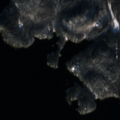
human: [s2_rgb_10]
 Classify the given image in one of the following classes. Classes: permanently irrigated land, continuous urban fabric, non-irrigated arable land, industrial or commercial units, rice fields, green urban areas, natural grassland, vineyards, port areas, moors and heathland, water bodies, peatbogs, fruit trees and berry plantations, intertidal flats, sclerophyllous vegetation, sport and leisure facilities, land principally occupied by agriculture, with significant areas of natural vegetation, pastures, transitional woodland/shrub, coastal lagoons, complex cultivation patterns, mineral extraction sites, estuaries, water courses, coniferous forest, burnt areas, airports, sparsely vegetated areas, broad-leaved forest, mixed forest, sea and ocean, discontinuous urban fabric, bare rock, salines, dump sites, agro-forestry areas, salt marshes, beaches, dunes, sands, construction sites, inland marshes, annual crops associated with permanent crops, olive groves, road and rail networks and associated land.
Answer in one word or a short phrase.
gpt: coniferous forest, mixed forest, water bodies